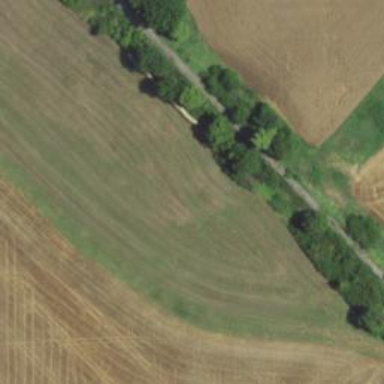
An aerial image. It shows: Abandoned railway.